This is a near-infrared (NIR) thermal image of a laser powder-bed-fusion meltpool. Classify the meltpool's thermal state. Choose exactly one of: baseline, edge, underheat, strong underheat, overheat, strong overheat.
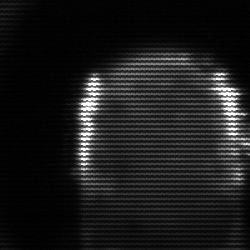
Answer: baseline